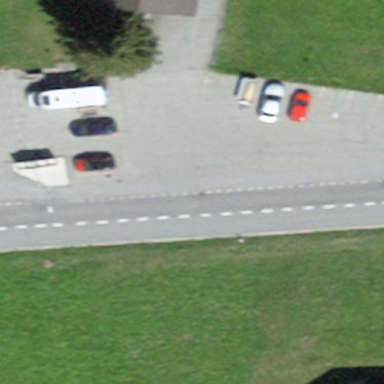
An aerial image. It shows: Parking area with surface.